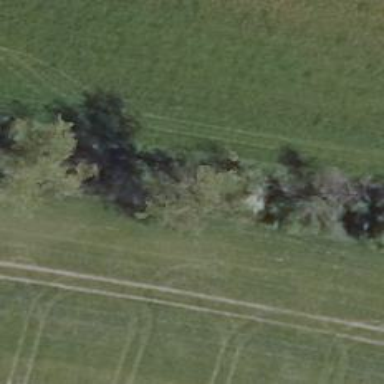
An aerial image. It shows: Row of trees in natural setting.